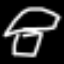
Label: mushroom